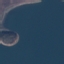
Land use / land cover: SeaLake